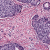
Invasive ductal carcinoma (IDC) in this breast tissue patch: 0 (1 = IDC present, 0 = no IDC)